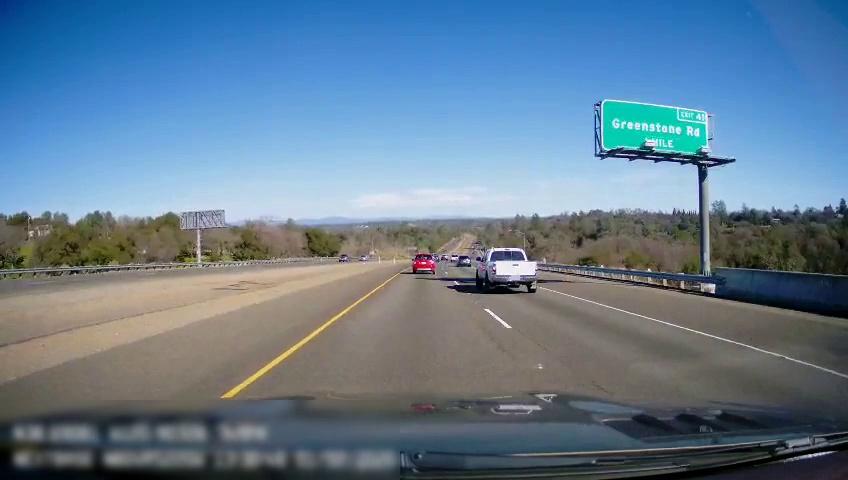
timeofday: Day
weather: Sunny
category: Drivable Space
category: Drivable Space
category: Vehicles | SUV
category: Vehicles | Car
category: Vehicles | Truck
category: Vehicles | Car
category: Vehicles | SUV
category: Lanes | Current Lane
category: Lanes | Current Lane
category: Lanes | Alternate Lane
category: Traffic | Signs